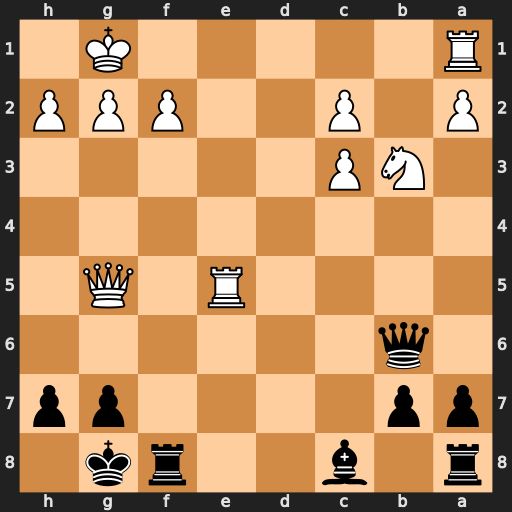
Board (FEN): r1b2rk1/pp4pp/1q6/4R1Q1/8/1NP5/P1P2PPP/R5K1
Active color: b
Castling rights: -
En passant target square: -
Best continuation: Qxf2+ Kh1 Qf1+ Rxf1 Rxf1#